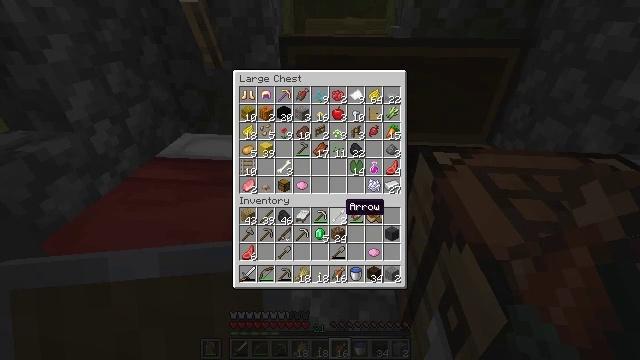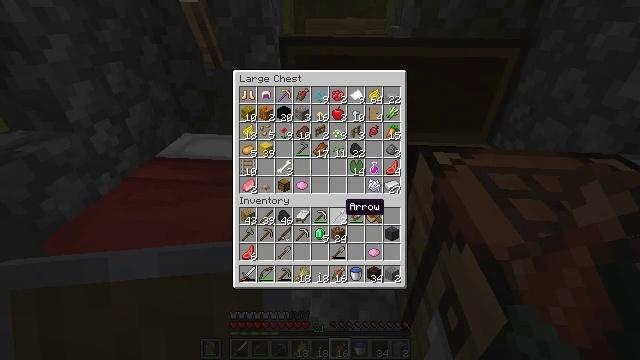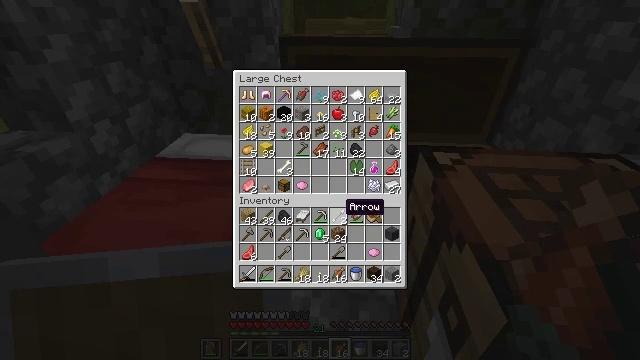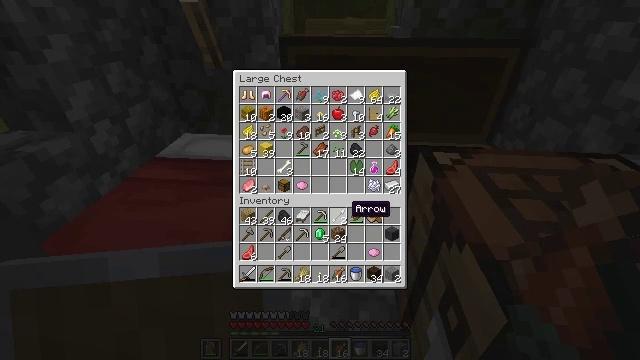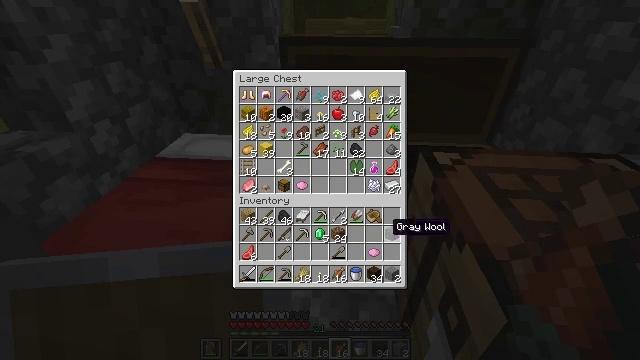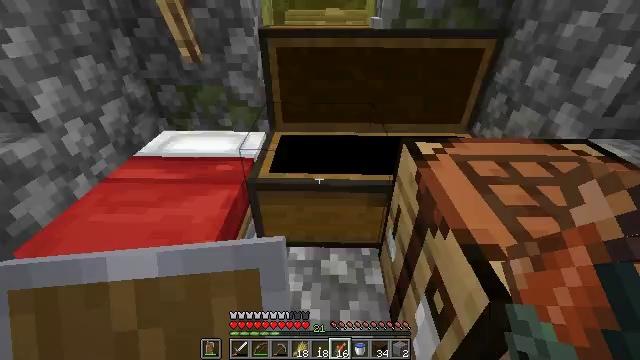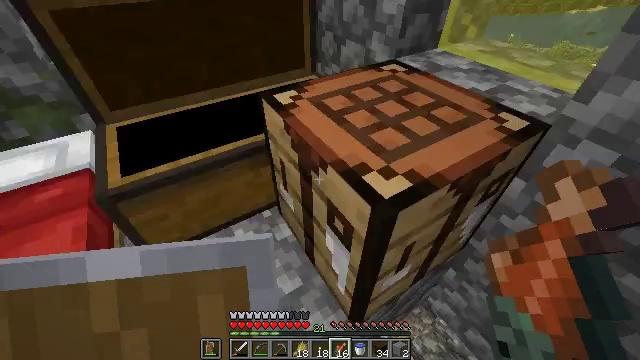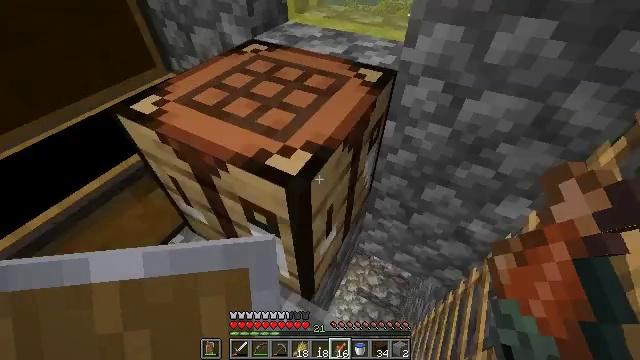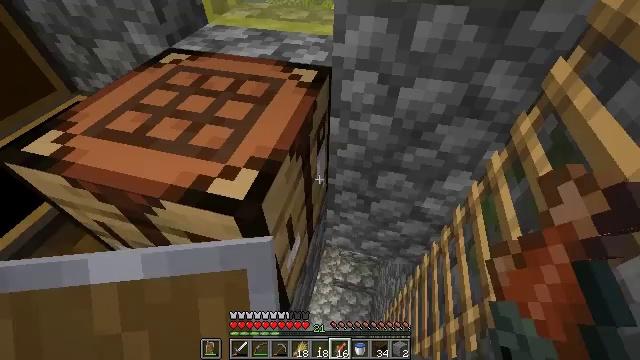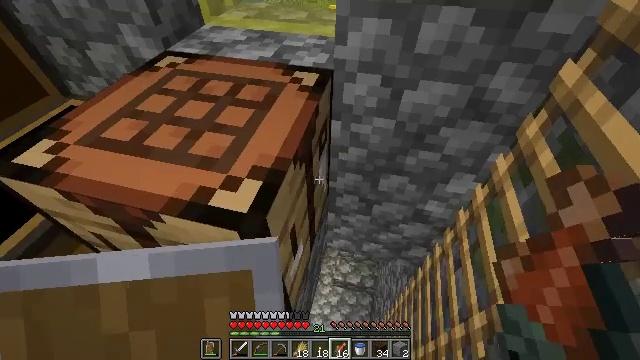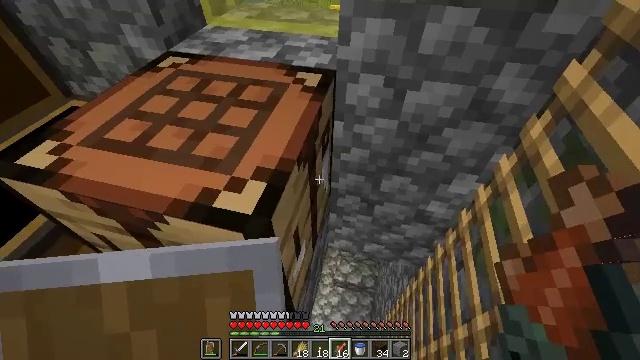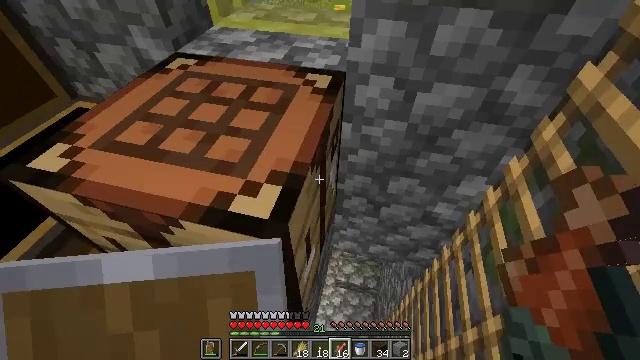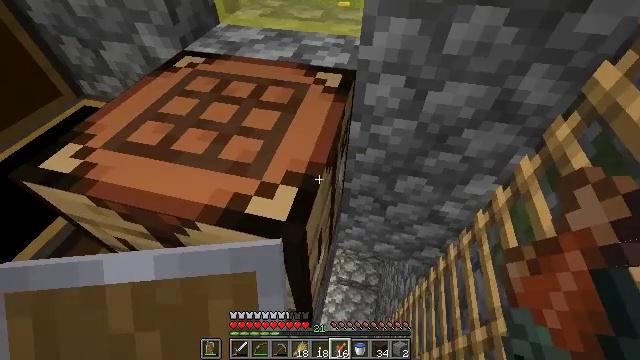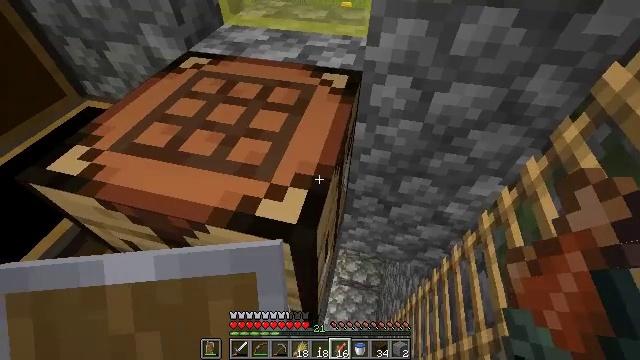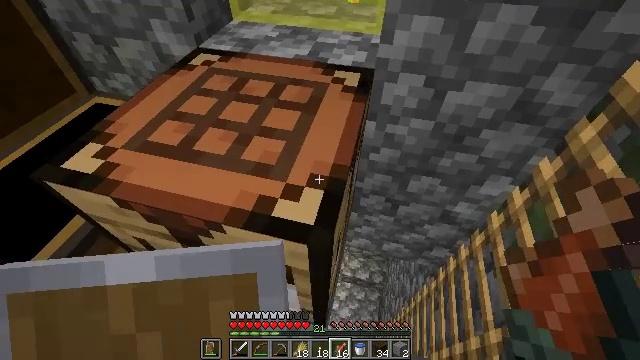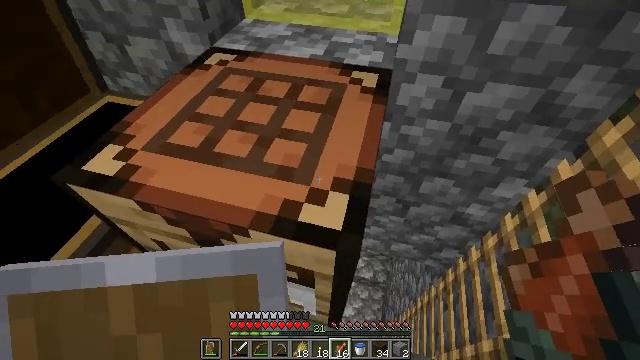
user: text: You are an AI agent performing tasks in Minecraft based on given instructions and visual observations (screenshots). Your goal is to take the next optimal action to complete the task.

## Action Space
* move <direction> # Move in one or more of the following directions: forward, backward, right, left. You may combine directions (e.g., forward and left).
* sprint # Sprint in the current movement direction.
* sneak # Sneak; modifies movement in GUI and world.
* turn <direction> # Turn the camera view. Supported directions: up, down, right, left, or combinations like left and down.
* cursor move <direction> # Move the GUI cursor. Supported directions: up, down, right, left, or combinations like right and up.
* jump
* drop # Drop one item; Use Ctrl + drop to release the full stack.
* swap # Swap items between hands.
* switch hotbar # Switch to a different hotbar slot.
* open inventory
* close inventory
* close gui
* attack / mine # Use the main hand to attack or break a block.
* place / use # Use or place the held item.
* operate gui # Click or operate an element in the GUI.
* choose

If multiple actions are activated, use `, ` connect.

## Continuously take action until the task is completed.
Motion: motion action
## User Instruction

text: Mine stone bricks from a structure.
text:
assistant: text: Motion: no_op
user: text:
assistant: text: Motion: no_op
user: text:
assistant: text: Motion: no_op
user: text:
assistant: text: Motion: cursor move right and down
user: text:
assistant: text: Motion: cursor move right and down
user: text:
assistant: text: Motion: turn right and down, close gui
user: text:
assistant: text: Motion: turn right and down
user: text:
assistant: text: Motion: move forward, turn right and down
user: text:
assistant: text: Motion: move forward
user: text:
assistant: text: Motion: move forward
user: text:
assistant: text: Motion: move forward
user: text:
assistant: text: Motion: move forward
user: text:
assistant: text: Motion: move forward
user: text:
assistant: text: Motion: move forward
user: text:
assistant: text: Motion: move forward
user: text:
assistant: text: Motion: move forward and move right
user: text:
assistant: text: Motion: move forward and move right
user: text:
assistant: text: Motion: move forward and move right, turn right and down
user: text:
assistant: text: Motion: move forward and move right
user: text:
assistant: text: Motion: move forward and move right
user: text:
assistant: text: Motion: move forward and move right
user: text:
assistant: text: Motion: move forward and move right
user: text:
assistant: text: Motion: move forward and move right, turn left
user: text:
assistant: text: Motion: move forward and move right, turn left
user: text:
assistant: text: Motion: move forward and move right, turn left
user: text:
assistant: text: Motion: move forward, turn left
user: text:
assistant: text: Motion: move forward, turn left and down
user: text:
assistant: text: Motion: turn left and down
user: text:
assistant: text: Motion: turn left
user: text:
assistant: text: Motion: turn left